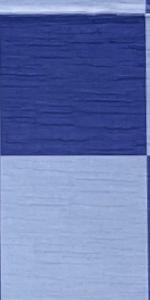
Label: Empty